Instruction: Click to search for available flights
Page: home
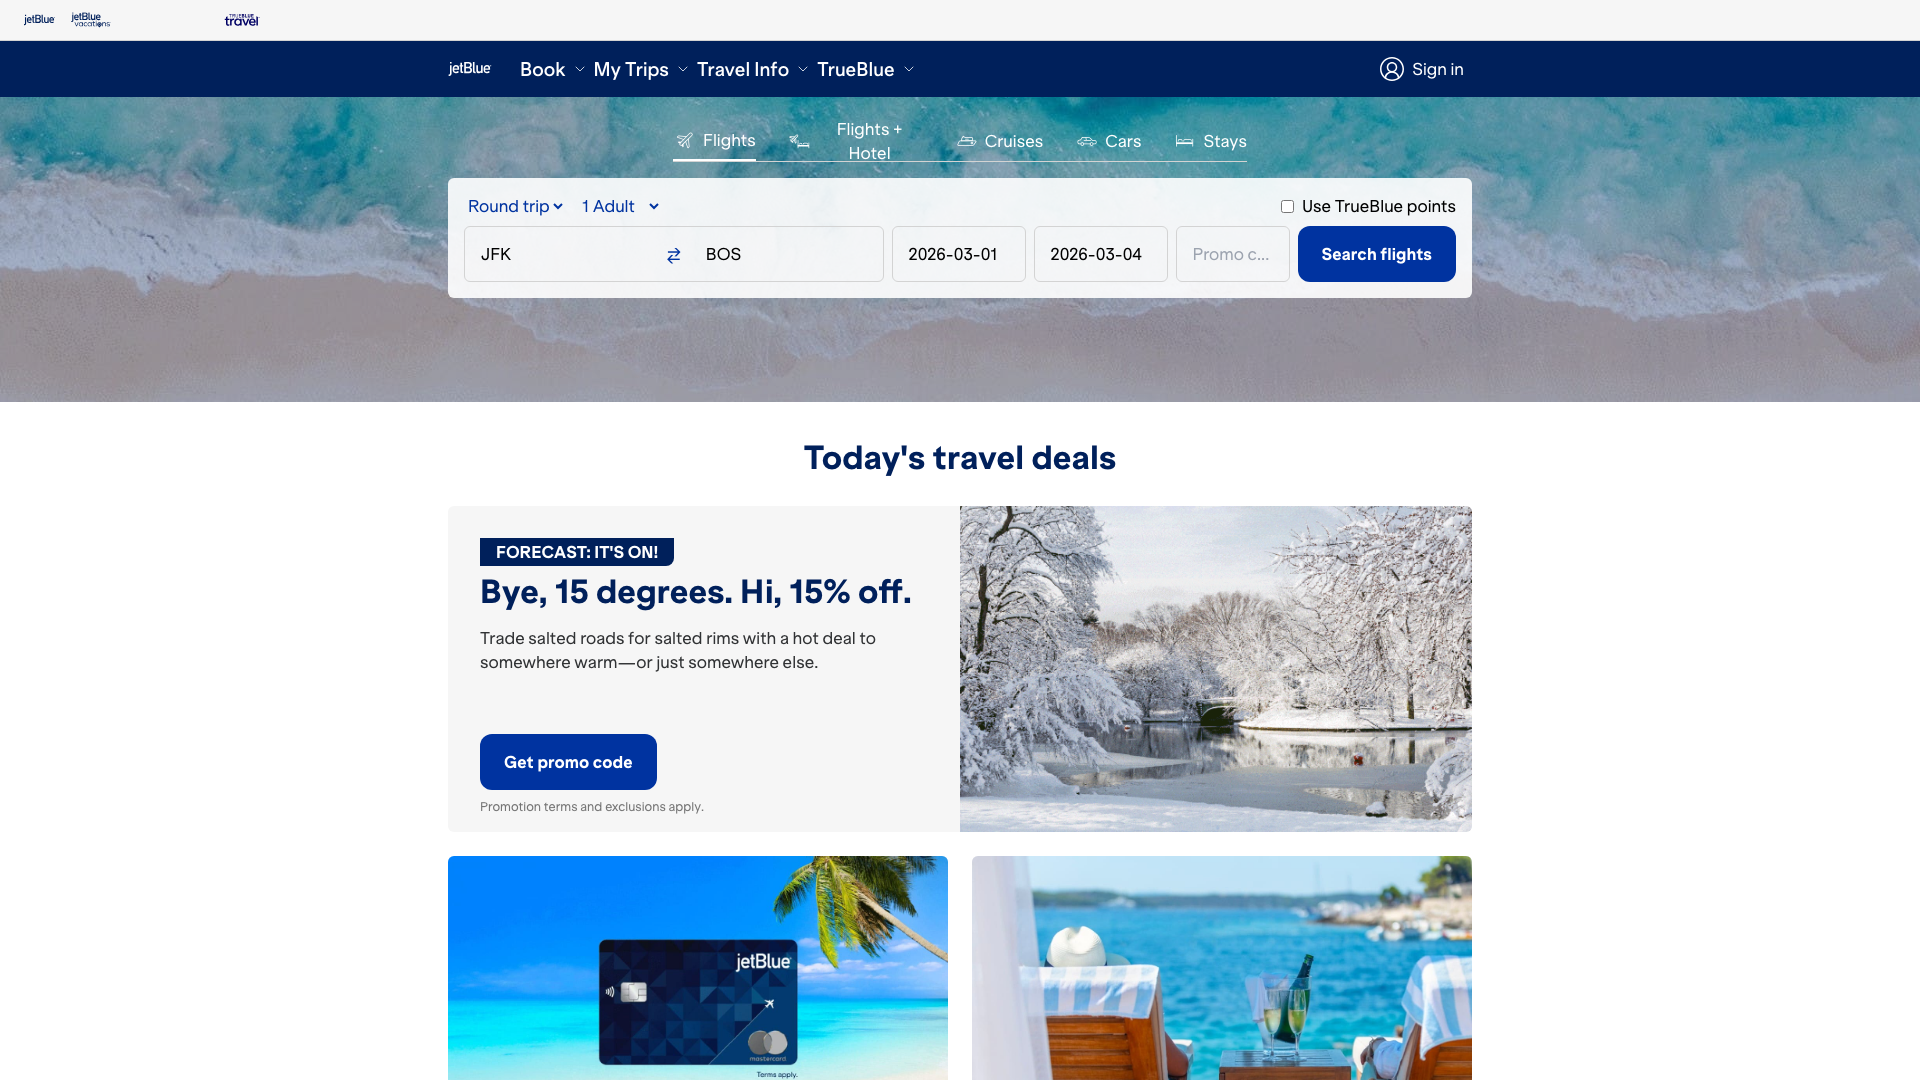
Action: click